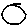
Label: circle